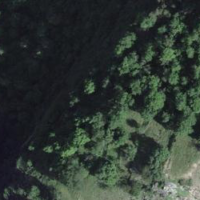
EUNIS habitat code: 43
Species observed at this site:
Galium aparine